Question: I have been given the following UML diagram to develop classes from to produce a JSON string.

The only issue I'm having is how to handle the 'reference' class within the 'Transactions' class.
One instance of Transaction contains zero to one instances of a 'Reference' object. One or many instances of the reference object can have zero to one instances of 'PayItem'or 'Employee'. Zero to many instances of Reference can have zero to one instance of 'Department'.
From this should I be setting out my Transaction class to have a List of 'Reference' objects rather than a single instance?:
'''
public List<Reference> Reference {set; get;}
'''
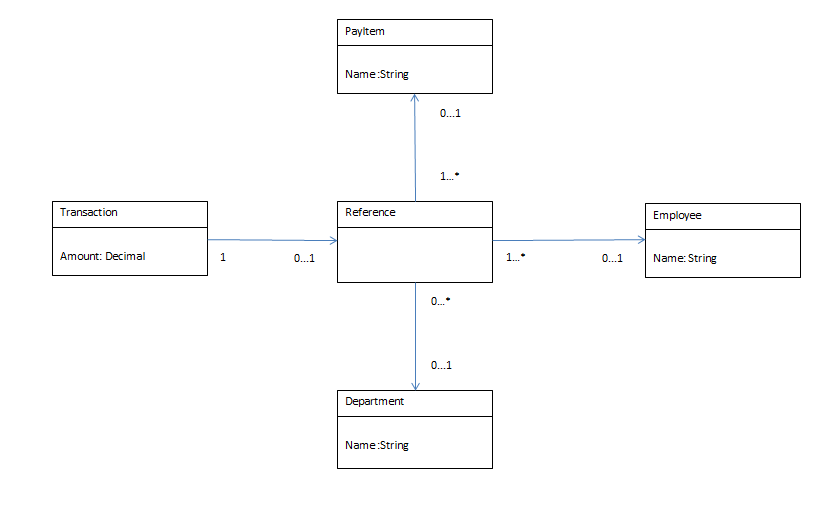
Answer: Nope.
Your 'Transaction' has 0 or 1 'Reference's, so it should have a 'Reference' property.
Your 'Reference' object should have properties for 'PayItem', 'Employee' and 'Department'. They might or might be null, but this is what the UML shows.